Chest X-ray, PA view. Patient: 40 years old, sex F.
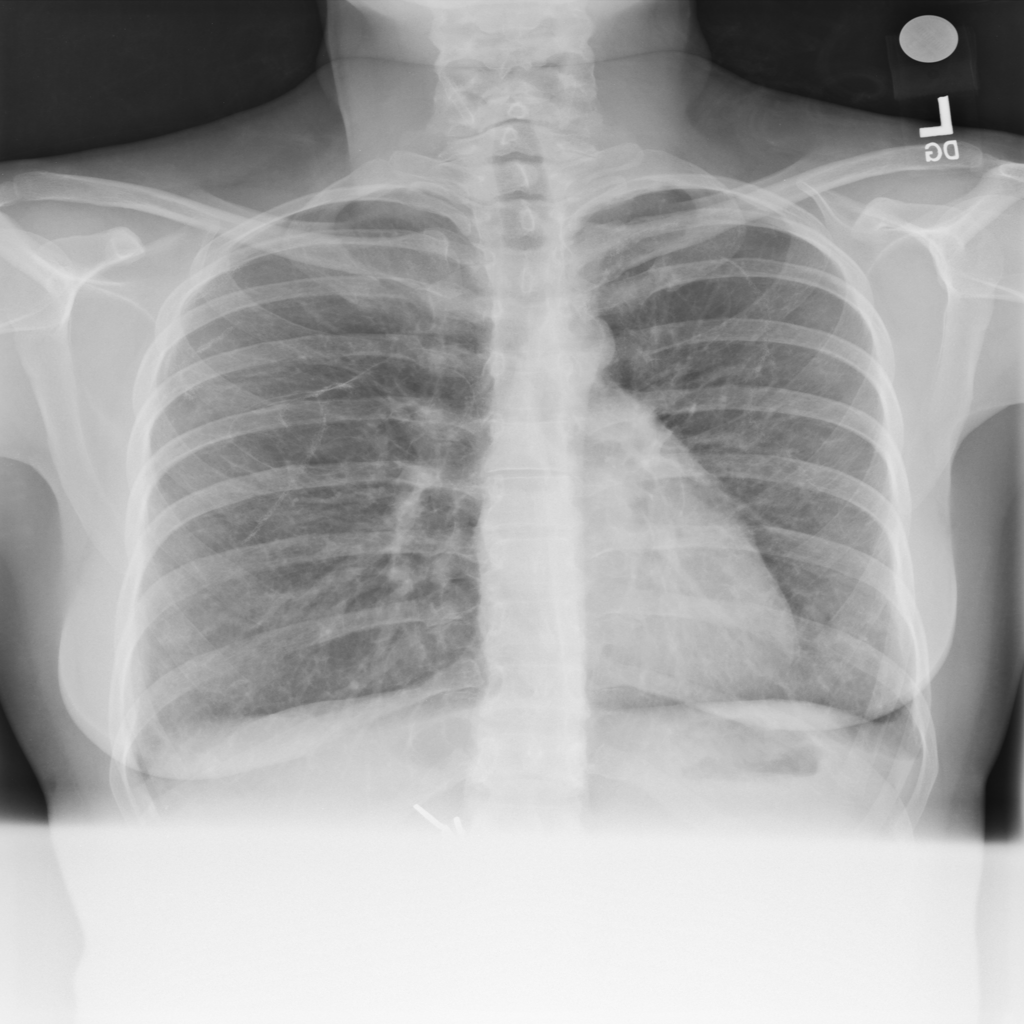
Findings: No Finding